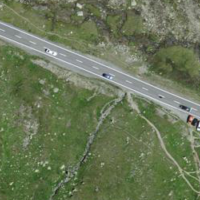
EUNIS habitat code: 31
Species observed at this site:
Rhododendron ferrugineum
Oenanthe oenanthe
Gentiana bavarica
Anthus spinoletta
Phoenicurus ochruros
Montifringilla nivalis
Cinclus cinclus
Falco tinnunculus
Pyrrhocorax graculus
Prunella collaris